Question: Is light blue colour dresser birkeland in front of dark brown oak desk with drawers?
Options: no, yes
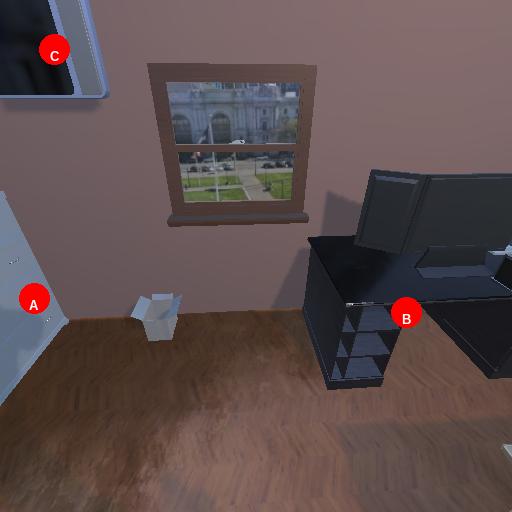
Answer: no